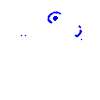
Particle: electron